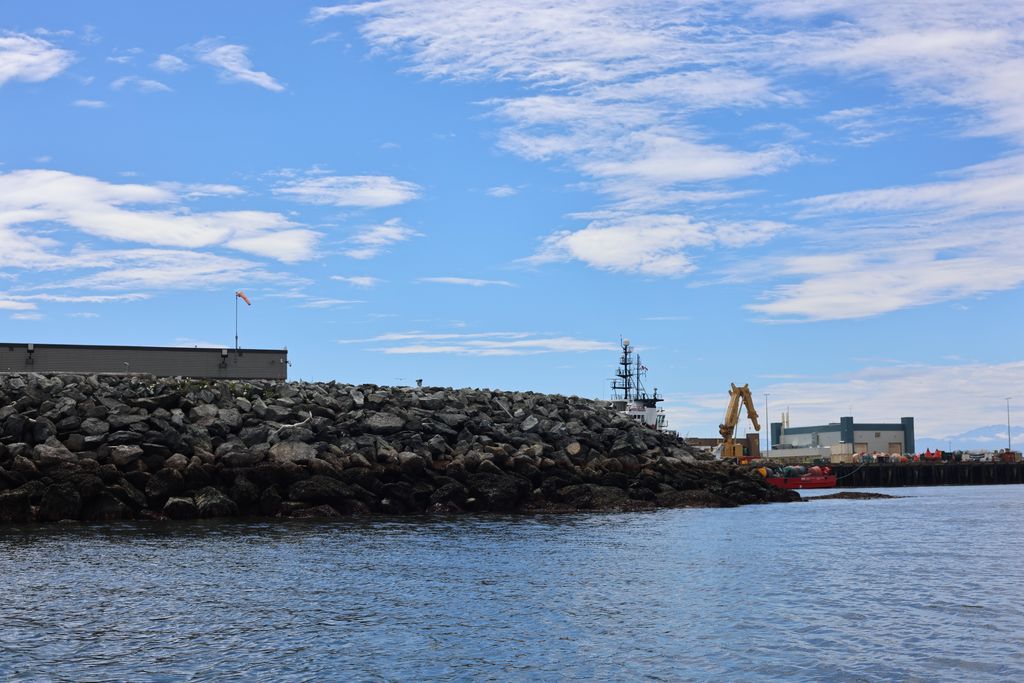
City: victoria